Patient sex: F
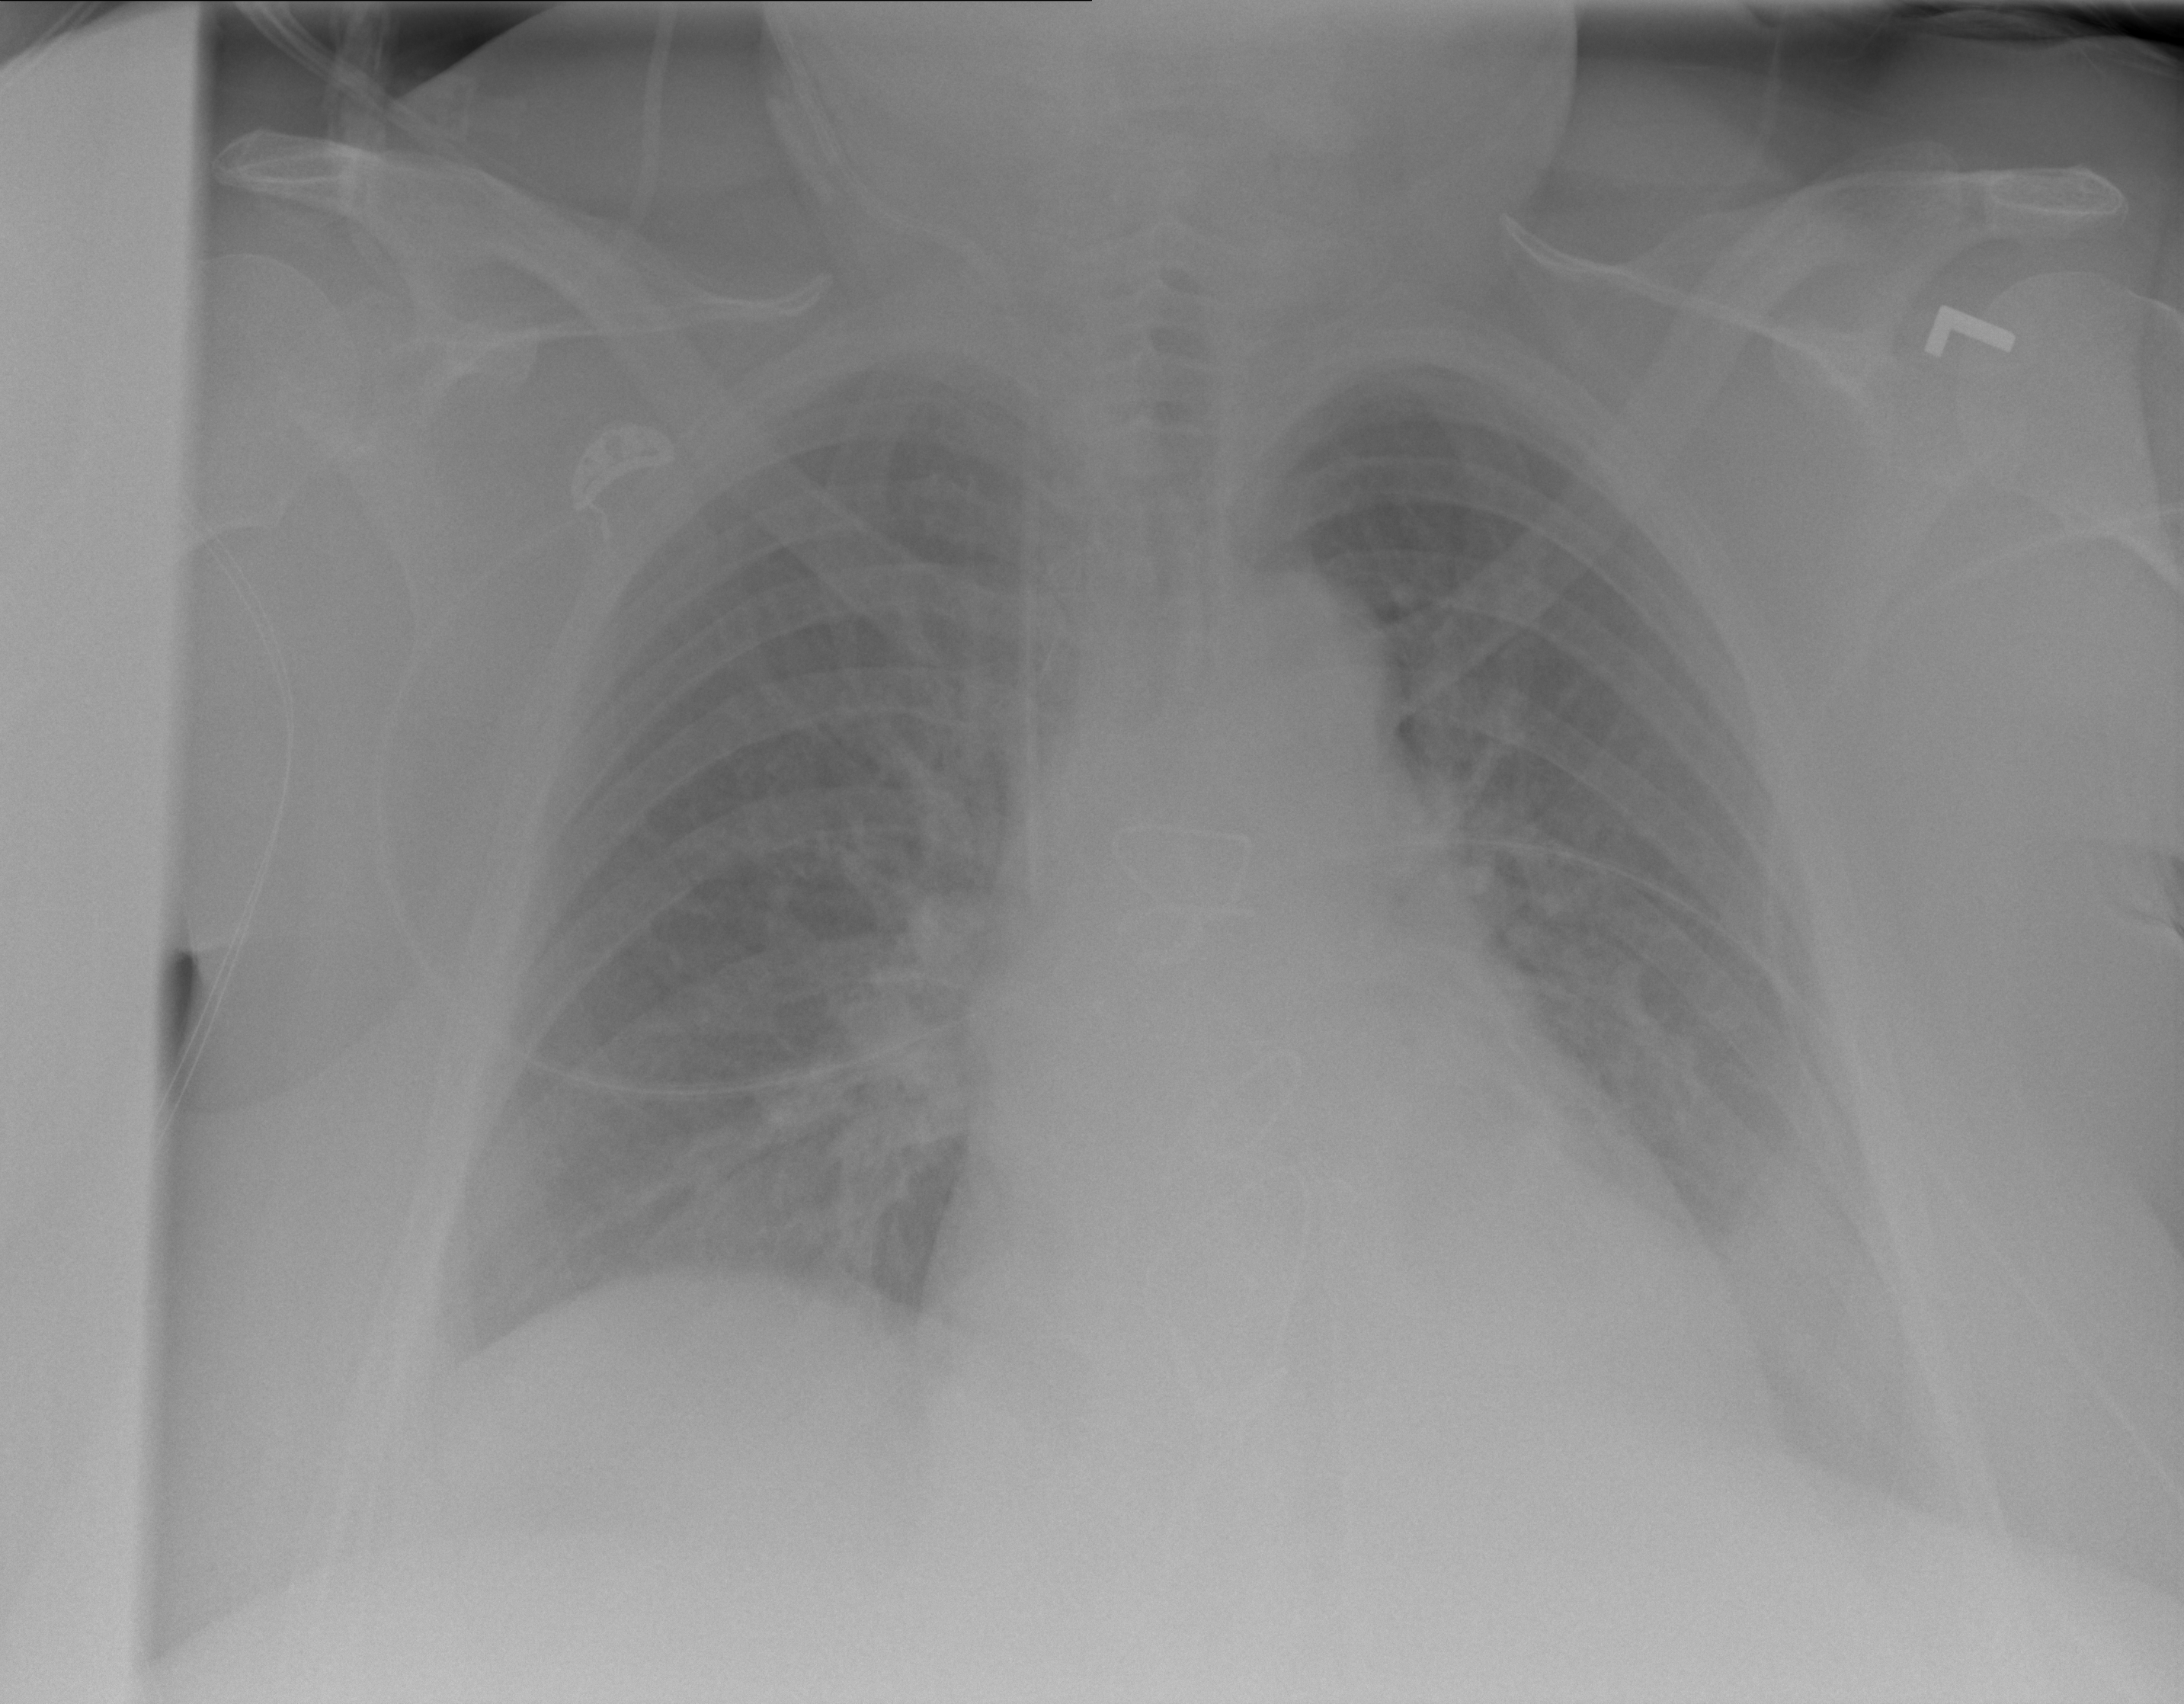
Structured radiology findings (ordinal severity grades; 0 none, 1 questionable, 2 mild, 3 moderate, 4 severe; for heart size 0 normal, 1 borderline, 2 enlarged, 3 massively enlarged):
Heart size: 1
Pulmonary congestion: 2
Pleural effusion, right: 0
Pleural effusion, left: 0
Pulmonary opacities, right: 0
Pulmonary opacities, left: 0
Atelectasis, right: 0
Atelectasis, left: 2